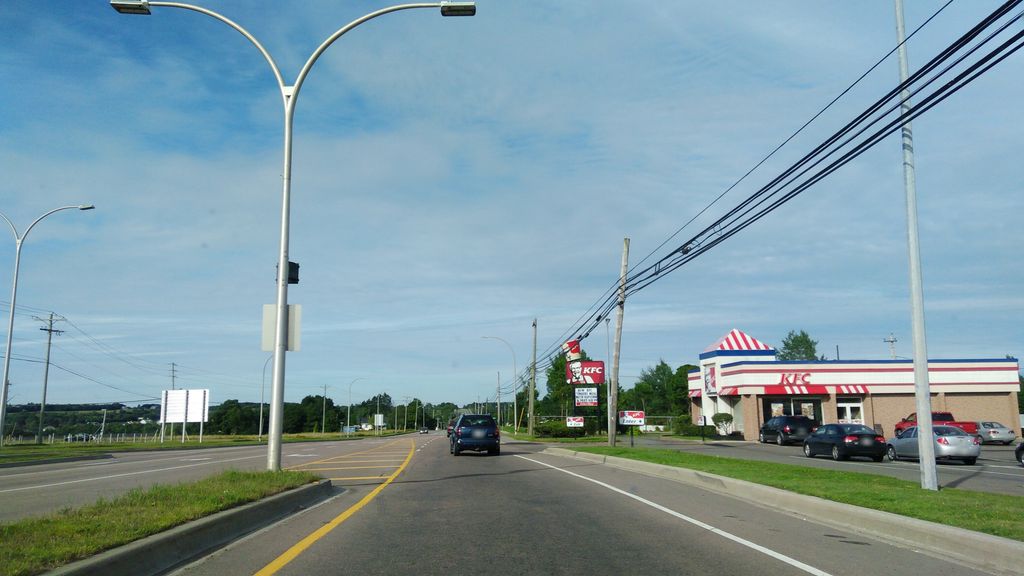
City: charlottetown